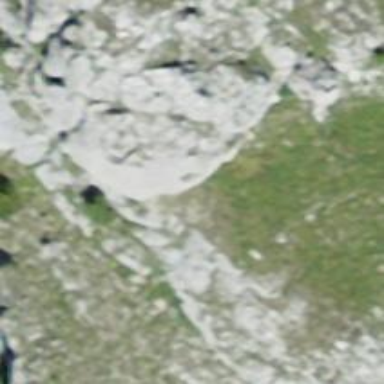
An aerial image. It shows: Cliff in nature.